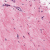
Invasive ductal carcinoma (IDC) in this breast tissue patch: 0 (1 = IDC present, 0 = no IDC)